Question: I deleted the 'release' configuration mode for a visual studio 2012 c++ project accidently, how could I recover it?

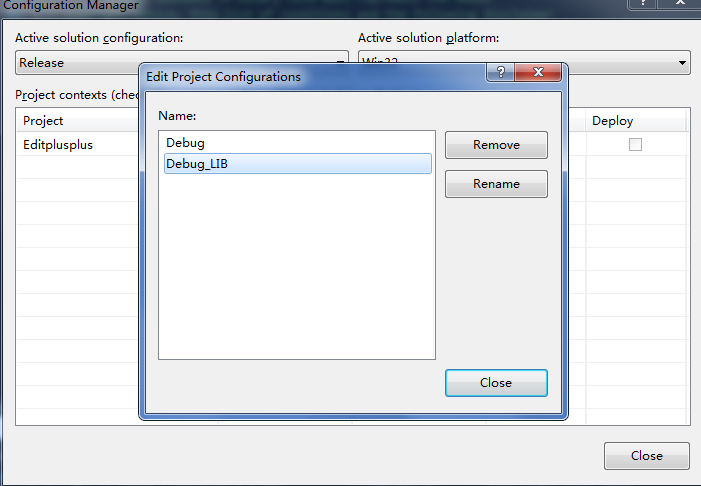
Answer: Revert need to redo the modification of the project, which is tedious.
Another solution:
1)Create a new project and open the project's vcxproj file, or just open a old revision project file.
2)Copy all the Release related xml element to the old revision file.(need to modify the include path/library path/library input etc)
done.